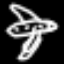
Label: airplane